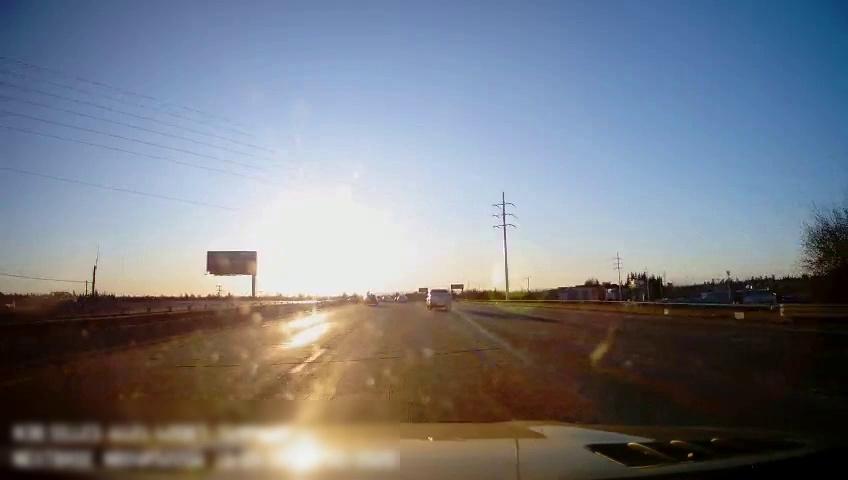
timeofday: Day
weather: Sunny
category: Drivable Space
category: Vehicles | Truck
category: Vehicles | Car
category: Vehicles | Car
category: Lanes | Alternate Lane
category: Traffic | Signs
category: Traffic | Signs
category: Traffic | Signs